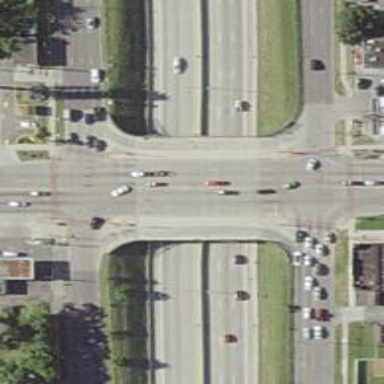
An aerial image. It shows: Secondary link road with bridge.